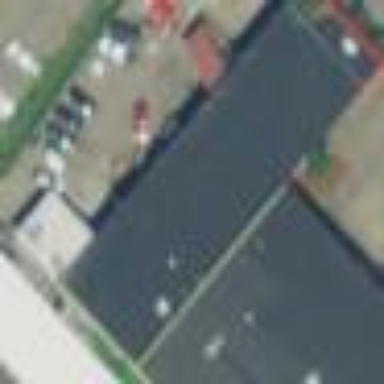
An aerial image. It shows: Building housing car repair shop.